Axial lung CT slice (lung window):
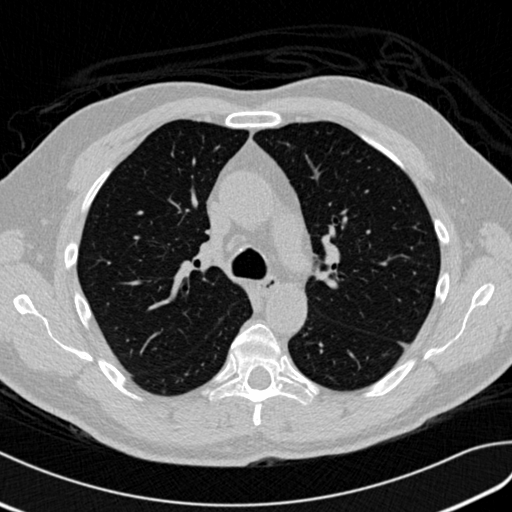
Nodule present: no